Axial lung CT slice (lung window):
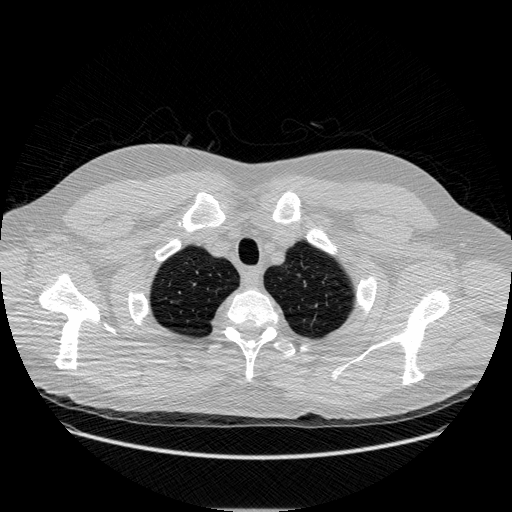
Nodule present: no